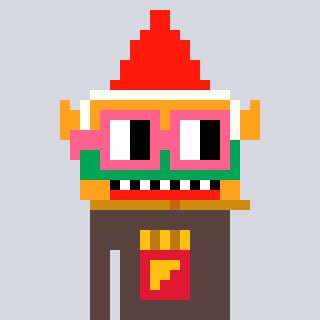
a pixel art character with square pink glasses, a gnome-shaped head and a darkbrown-colored body on a cool background